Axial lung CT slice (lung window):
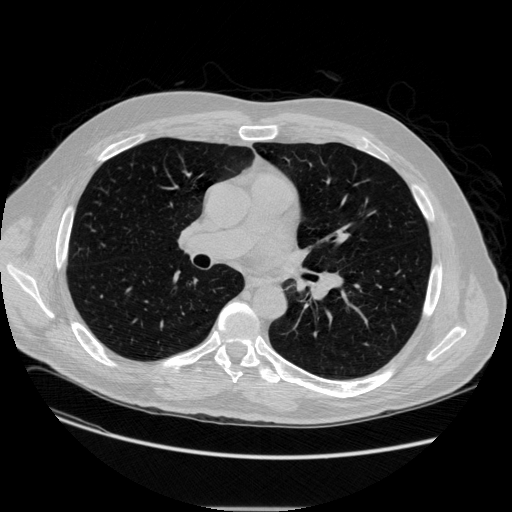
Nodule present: no